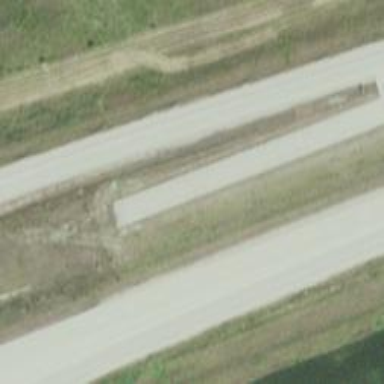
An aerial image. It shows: Service road.